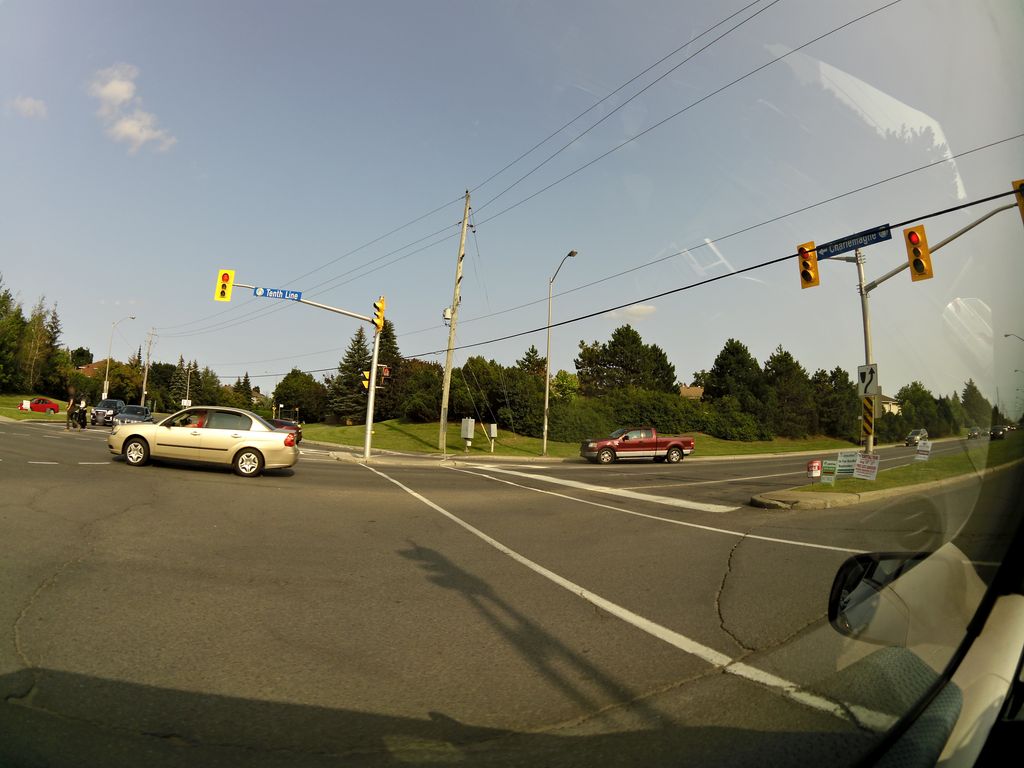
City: ottawa-gatineau